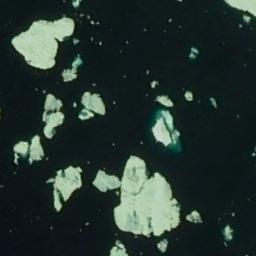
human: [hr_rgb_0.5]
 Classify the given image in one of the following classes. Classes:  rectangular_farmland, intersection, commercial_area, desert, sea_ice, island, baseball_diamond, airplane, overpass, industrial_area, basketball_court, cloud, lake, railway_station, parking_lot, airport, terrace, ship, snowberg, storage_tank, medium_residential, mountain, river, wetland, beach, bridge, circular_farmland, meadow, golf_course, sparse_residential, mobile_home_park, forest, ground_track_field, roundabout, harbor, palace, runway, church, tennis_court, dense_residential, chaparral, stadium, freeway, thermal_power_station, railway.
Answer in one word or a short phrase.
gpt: sea_ice